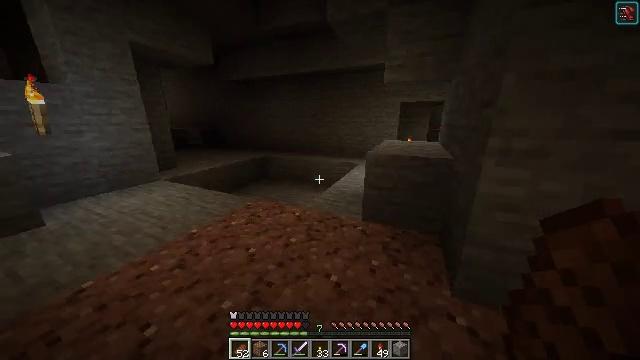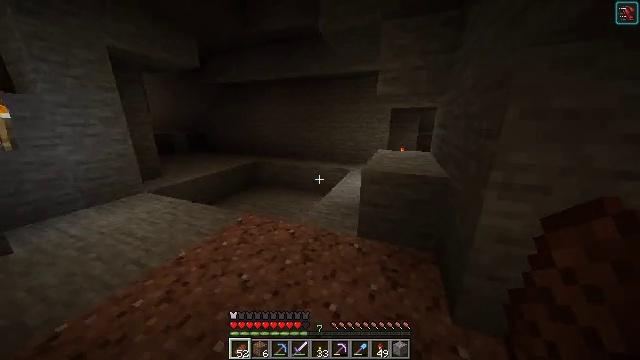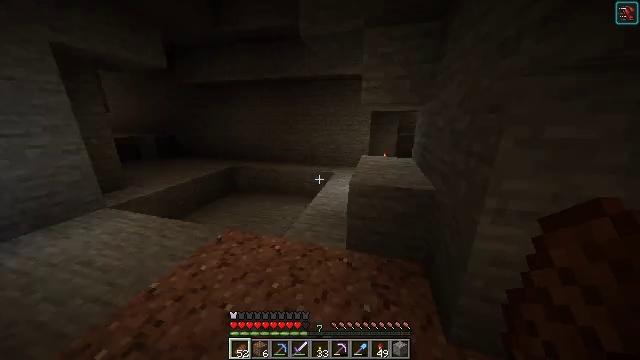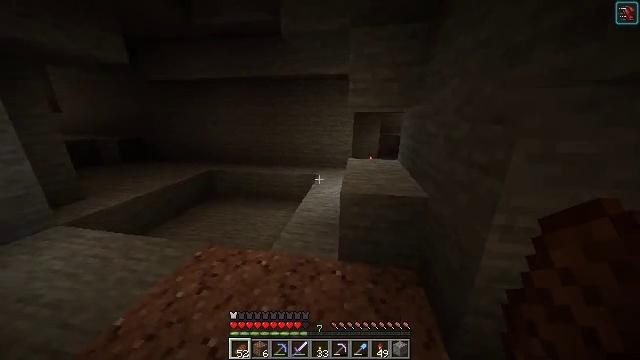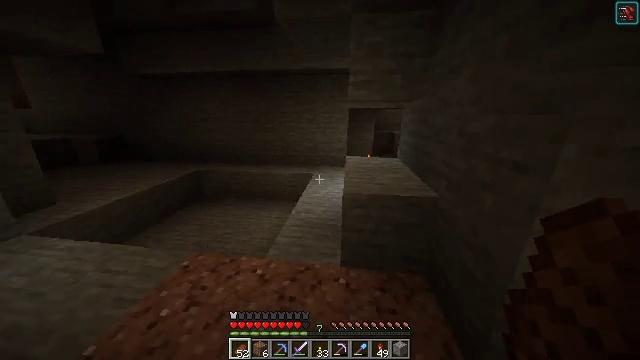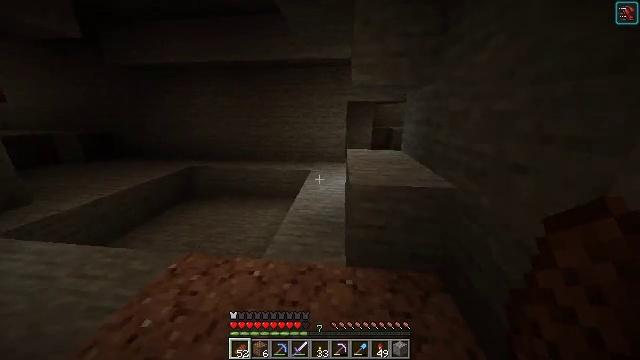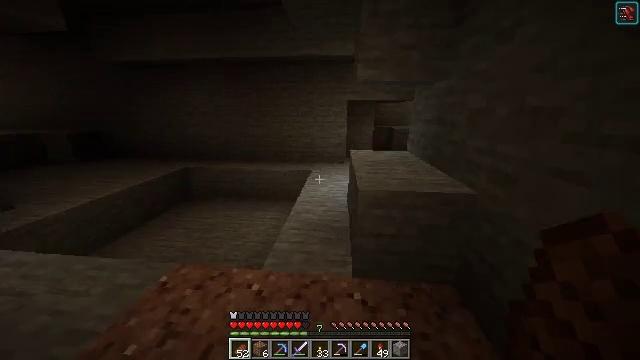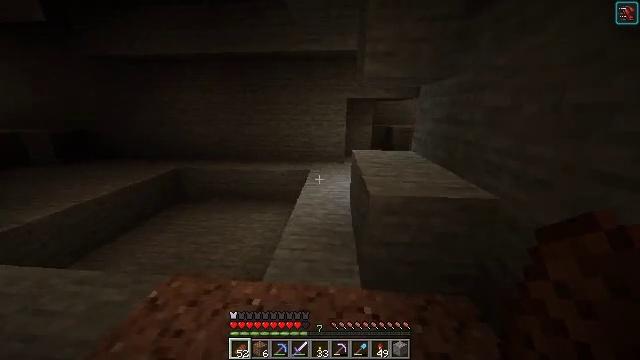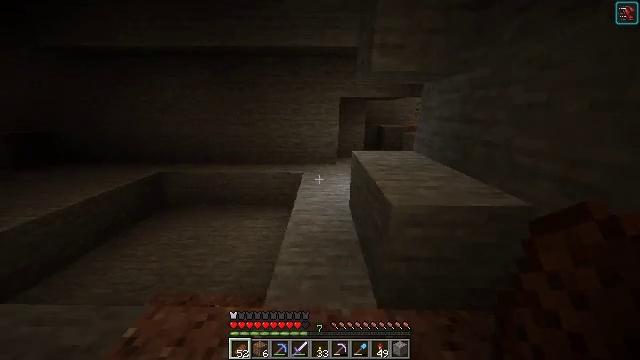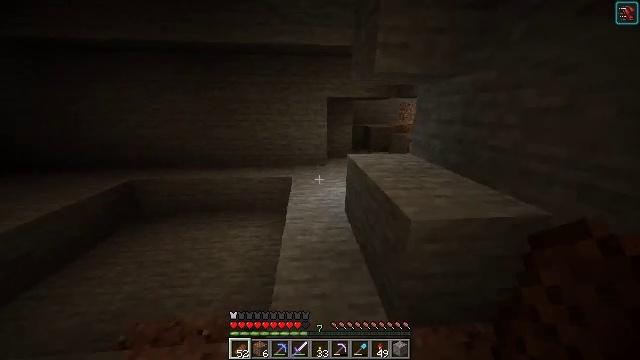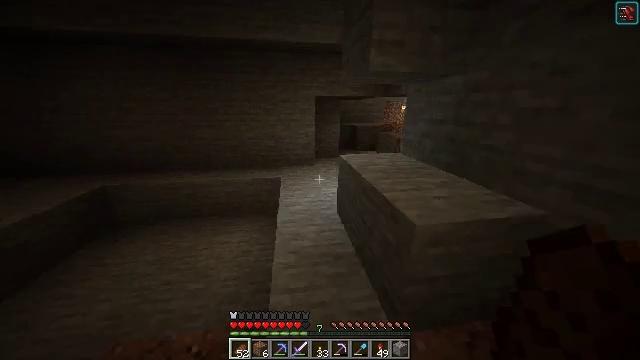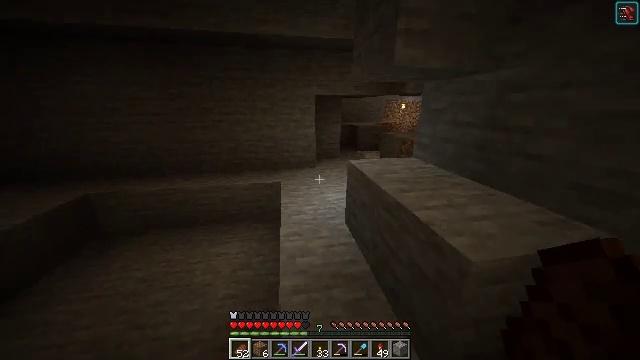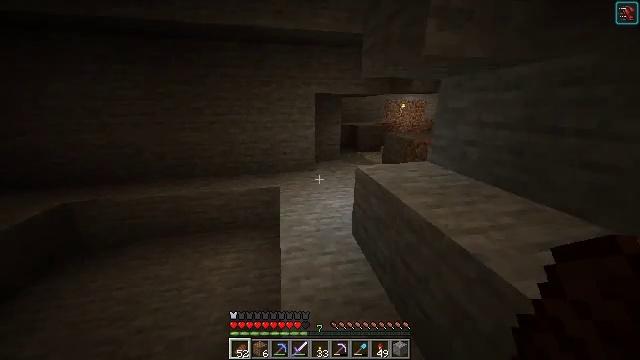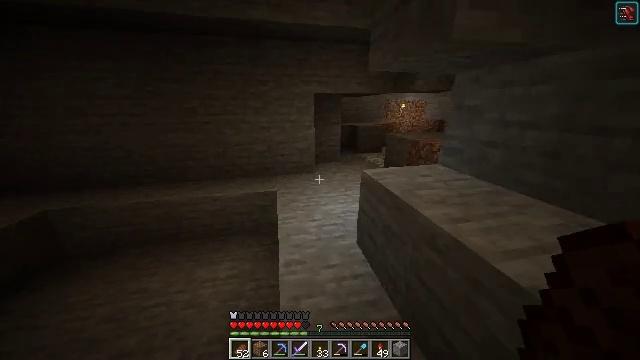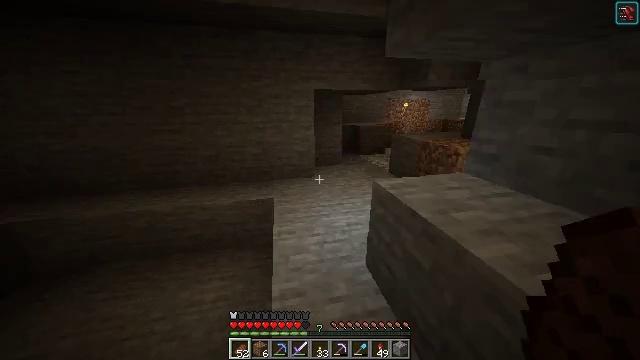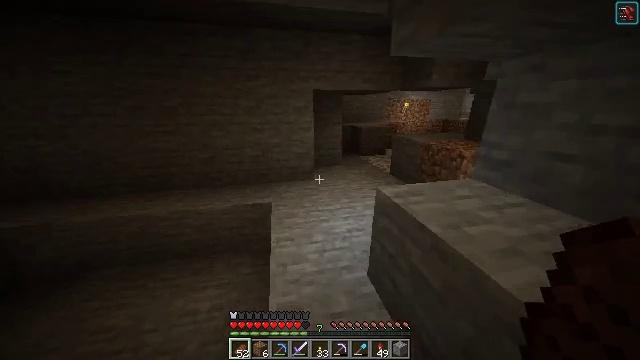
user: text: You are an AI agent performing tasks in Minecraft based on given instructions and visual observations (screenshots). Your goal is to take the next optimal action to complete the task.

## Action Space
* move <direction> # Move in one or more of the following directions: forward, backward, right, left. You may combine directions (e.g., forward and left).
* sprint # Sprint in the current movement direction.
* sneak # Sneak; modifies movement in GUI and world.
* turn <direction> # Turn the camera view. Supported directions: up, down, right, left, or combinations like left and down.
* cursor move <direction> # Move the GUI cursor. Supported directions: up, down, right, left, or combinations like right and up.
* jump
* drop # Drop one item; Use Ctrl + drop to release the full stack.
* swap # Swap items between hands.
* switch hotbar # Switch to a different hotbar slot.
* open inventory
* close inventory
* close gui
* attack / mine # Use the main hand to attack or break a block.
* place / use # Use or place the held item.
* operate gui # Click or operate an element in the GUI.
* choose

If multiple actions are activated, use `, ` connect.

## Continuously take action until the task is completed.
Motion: motion action
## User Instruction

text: Hunt a slime.
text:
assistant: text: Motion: move forward, turn right
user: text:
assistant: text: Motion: move forward, turn right
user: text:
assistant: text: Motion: move forward, turn right
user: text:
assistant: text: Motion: move forward, turn right
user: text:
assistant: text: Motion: move forward, turn right
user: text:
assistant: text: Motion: move forward
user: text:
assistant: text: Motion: move forward and move left, turn right
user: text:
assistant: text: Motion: move forward and move left, turn right
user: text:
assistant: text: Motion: move forward and move left, turn right
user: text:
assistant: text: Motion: move forward, turn right
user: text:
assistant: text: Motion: move forward, turn right
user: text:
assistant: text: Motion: move forward, turn right
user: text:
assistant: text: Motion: move forward
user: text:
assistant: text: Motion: move forward
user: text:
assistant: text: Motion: move forward
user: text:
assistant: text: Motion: move forward
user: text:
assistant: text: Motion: move forward, turn left and up
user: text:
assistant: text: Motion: move forward
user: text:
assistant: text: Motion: move forward and move left
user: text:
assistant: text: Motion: move forward and move left, turn right and down
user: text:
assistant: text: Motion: move forward and move left, turn right
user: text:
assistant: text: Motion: move forward and move left, turn right
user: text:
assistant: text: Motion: move forward and move left, turn right
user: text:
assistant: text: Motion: move forward and move left, turn right
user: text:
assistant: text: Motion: move forward and move left, turn right
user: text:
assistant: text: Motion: move forward and move left, turn right
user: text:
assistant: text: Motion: turn right
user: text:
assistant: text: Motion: turn right
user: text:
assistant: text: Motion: no_op
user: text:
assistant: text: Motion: turn right